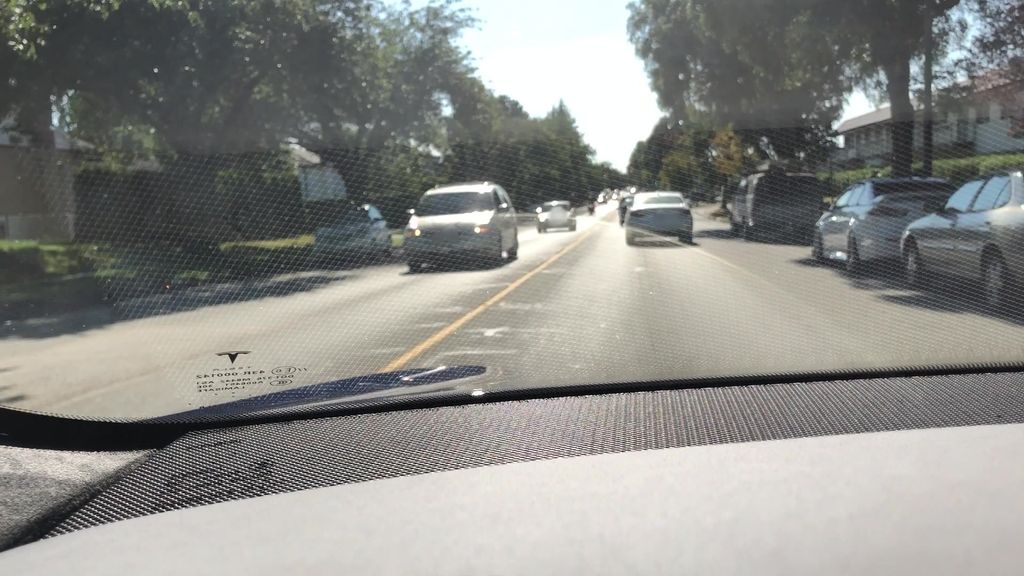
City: vancouver